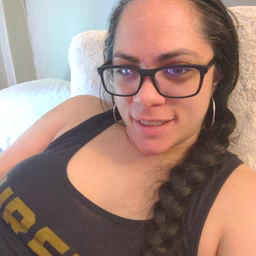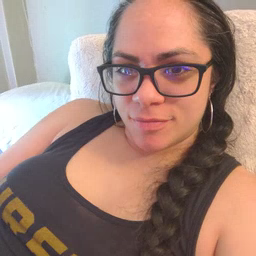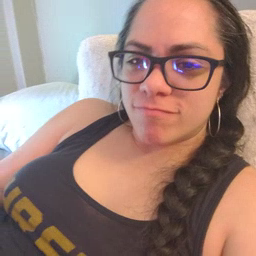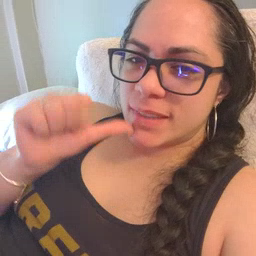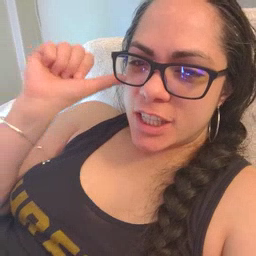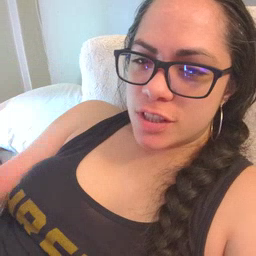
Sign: yesterday